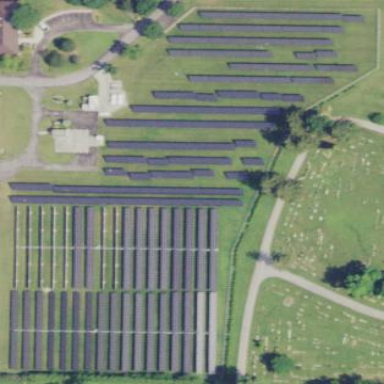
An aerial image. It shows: Solar photovoltaic panel generator.